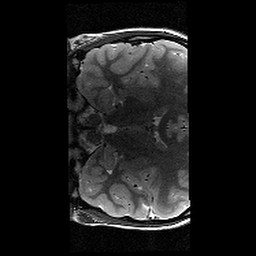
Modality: T2w
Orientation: coronal
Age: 12
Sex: male
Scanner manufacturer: siemens
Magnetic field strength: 3 T
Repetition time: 9.23 s
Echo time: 0.067 s